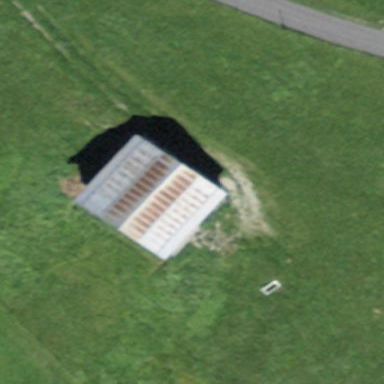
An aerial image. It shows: Barn.